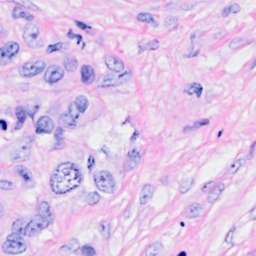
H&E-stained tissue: Breast